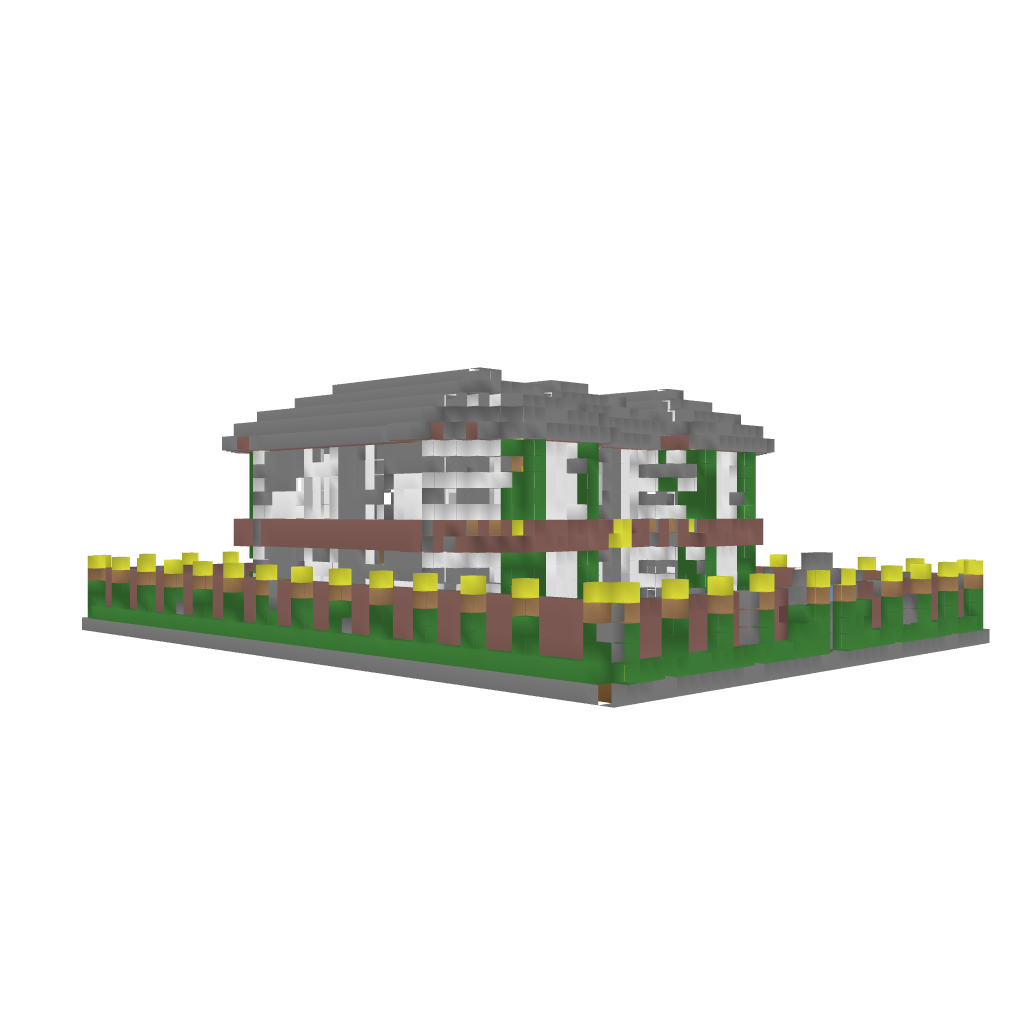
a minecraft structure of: Fancy 2 Floor House high quality